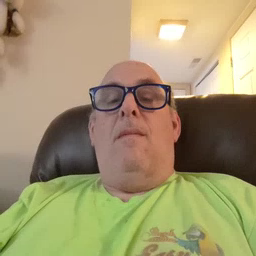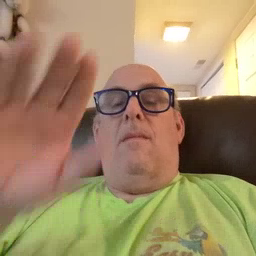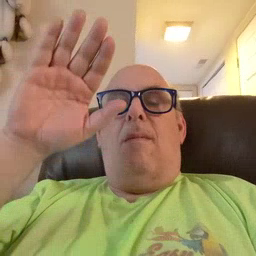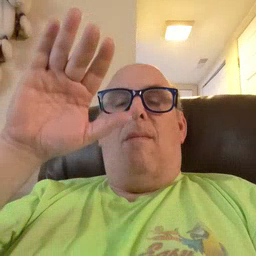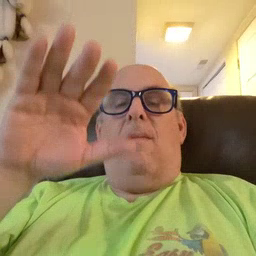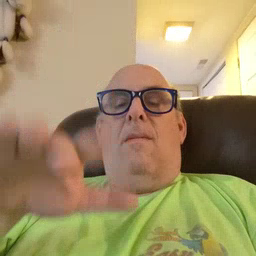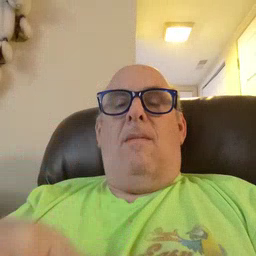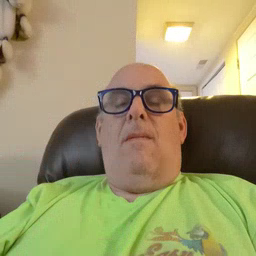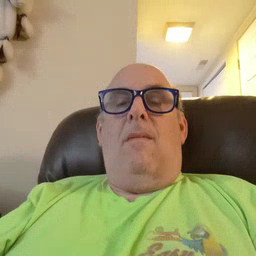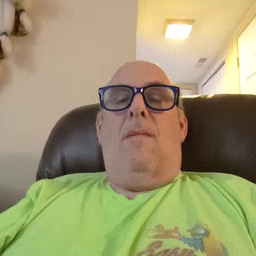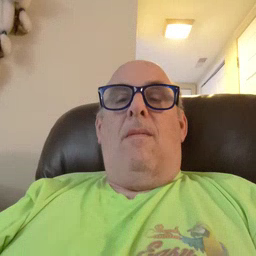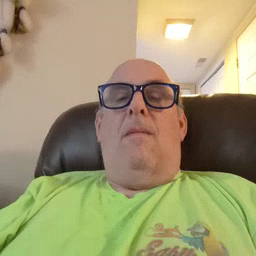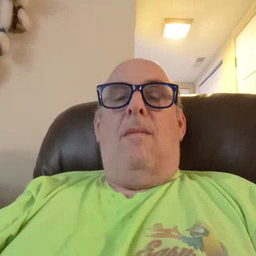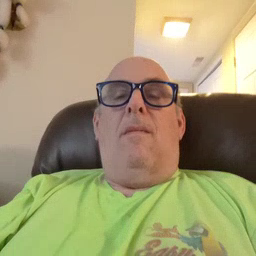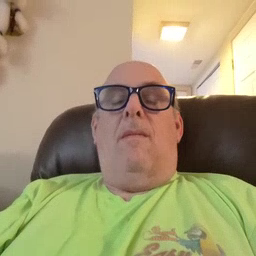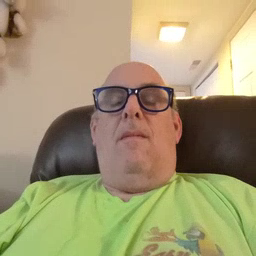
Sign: snow